Field crop: maize
Growth stage: 2
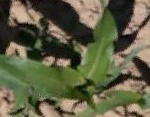
Species: maize